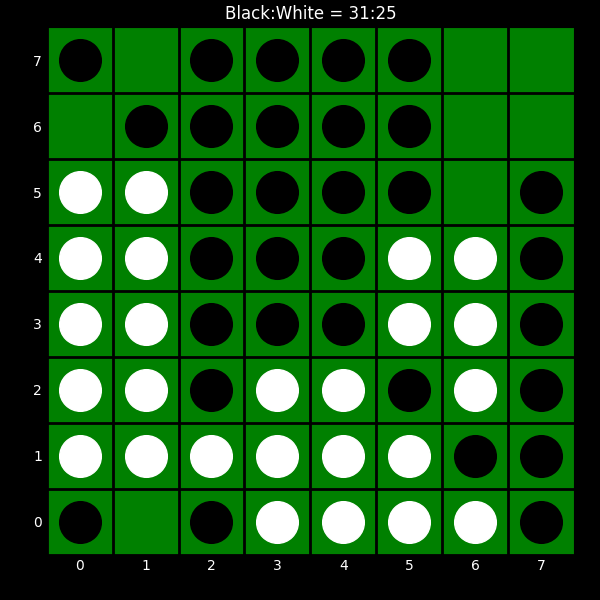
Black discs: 31
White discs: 25